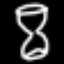
Label: hourglass